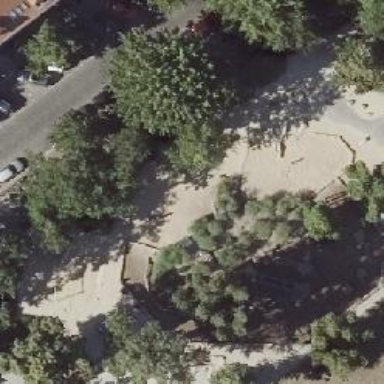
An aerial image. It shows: Sandy playground.